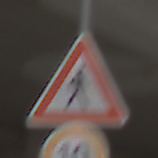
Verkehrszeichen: FussgaengerLinks
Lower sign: Geschwindigkeit10
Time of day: Midday
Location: Roofed (Urban)
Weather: Overcast
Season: NotSpecified
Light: Artificial